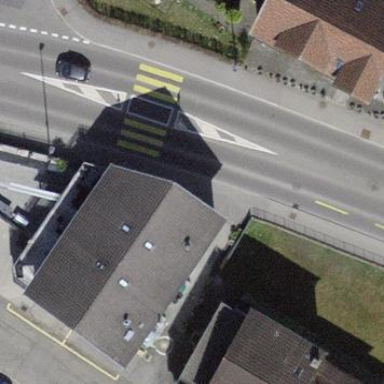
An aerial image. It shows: Restaurant in building.